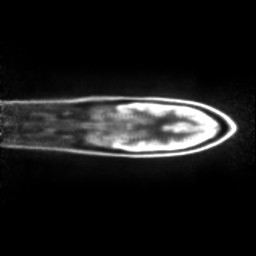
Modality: PET
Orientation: coronal
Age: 21
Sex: male
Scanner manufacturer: siemens